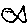
Label: fish